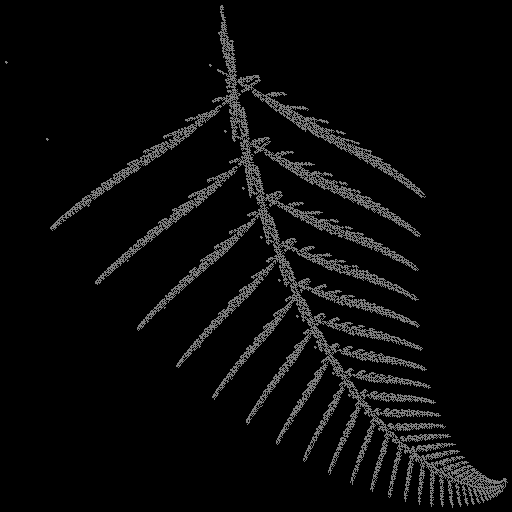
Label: deerfern